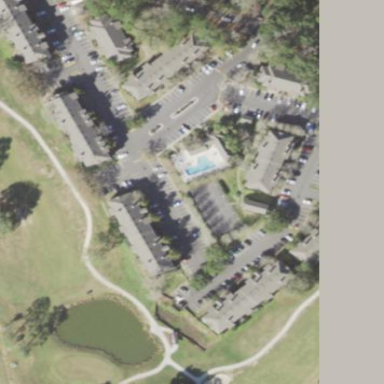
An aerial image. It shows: Residential area with apartments.